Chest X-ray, AP view. Patient: 43 years old, sex F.
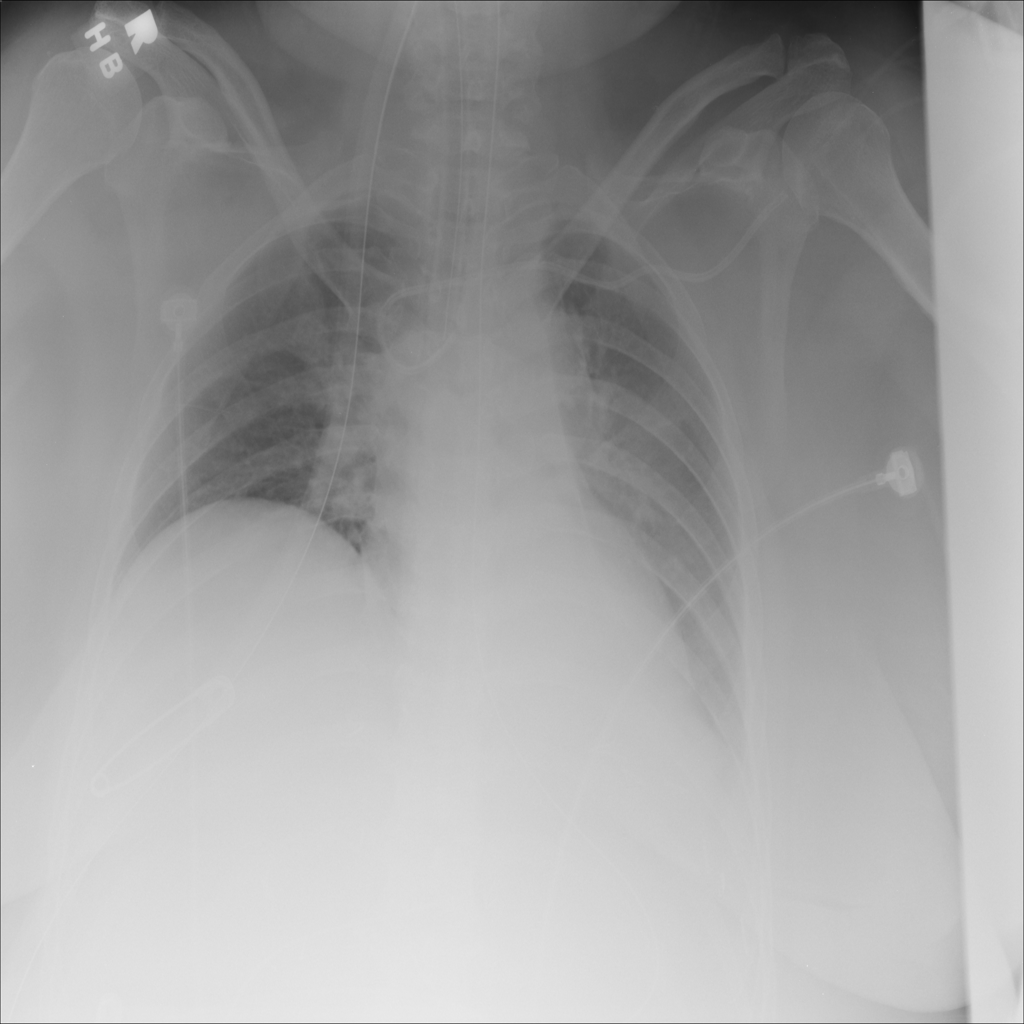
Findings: Atelectasis, Effusion